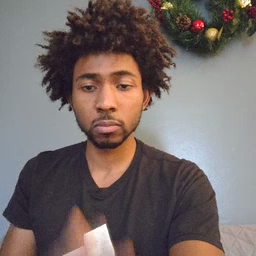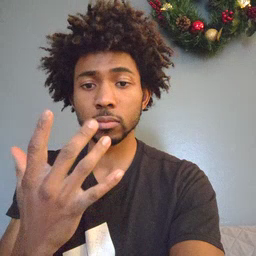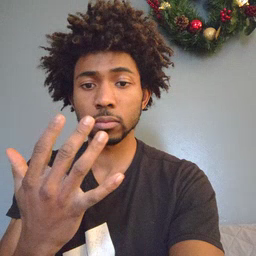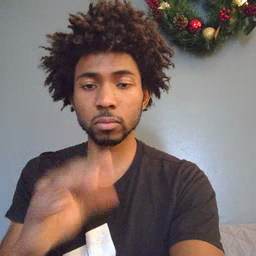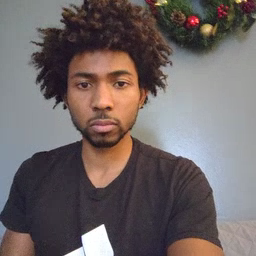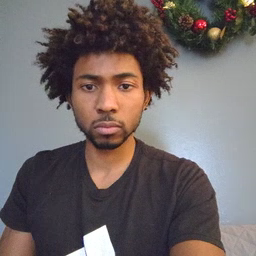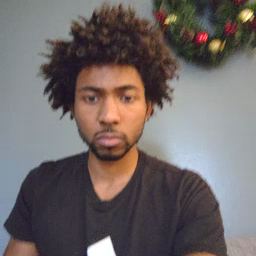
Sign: finger